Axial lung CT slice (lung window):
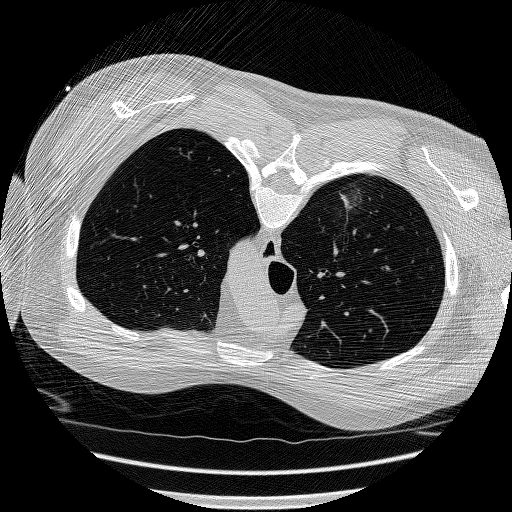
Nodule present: yes
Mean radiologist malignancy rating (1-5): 5